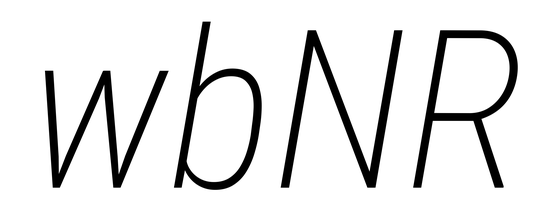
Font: Roboto-Italic_Condensed_ExtraLight_Italic